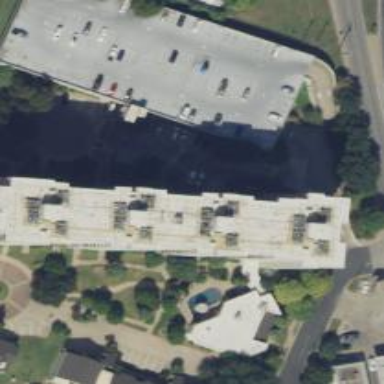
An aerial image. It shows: Multi-storey parking building.